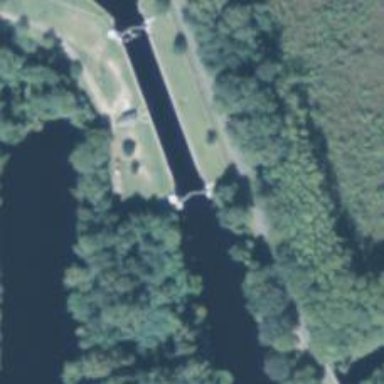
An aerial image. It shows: Lock gate along waterway.